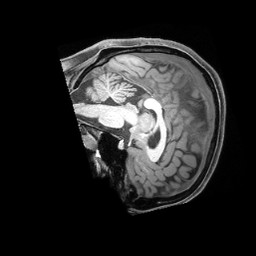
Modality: T1w
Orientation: sagittal
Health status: healthy
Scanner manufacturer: siemens
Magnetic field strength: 3 T
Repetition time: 2.4 s
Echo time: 0.00201 s